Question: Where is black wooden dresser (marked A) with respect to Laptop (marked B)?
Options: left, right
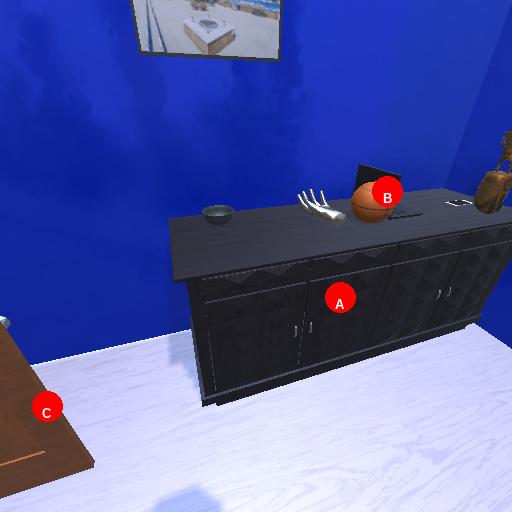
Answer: left